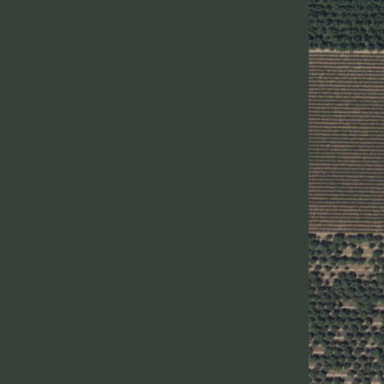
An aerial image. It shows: Orchard.